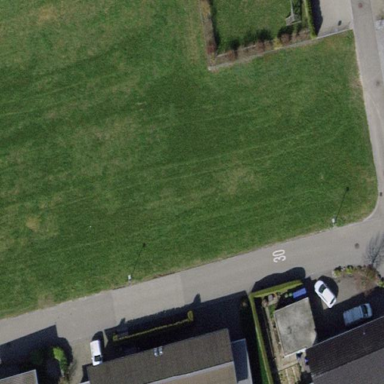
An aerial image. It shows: Open area covered with grass.